Aerial crown-view tile of a tropical tree (Barro Colorado Island, Panama), acquired 20250616:
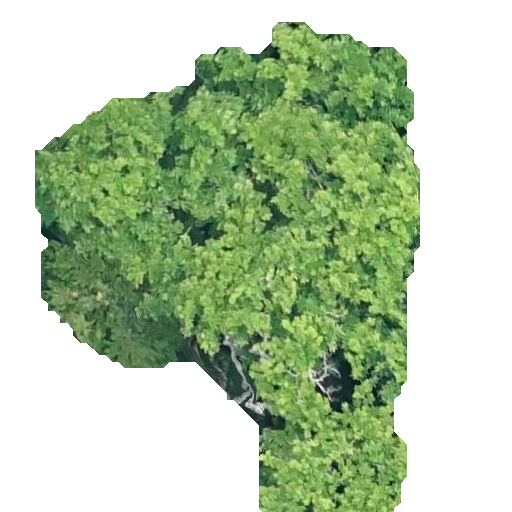
Species: Sapium glandulosum
GBIF accepted scientific name: Sapium glandulosum
Crown area: 191.268 m²